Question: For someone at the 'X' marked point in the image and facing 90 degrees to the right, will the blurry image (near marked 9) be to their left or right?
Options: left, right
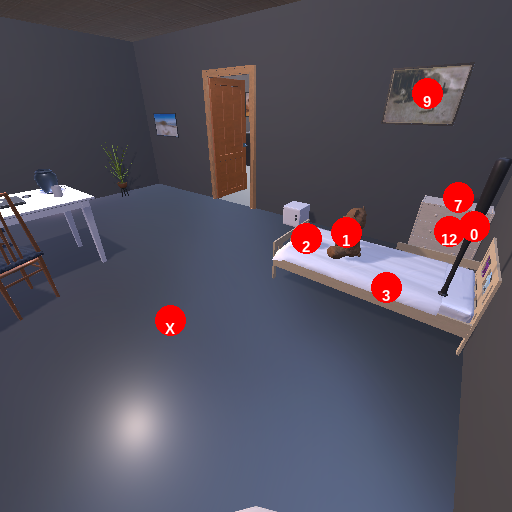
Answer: left